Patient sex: M
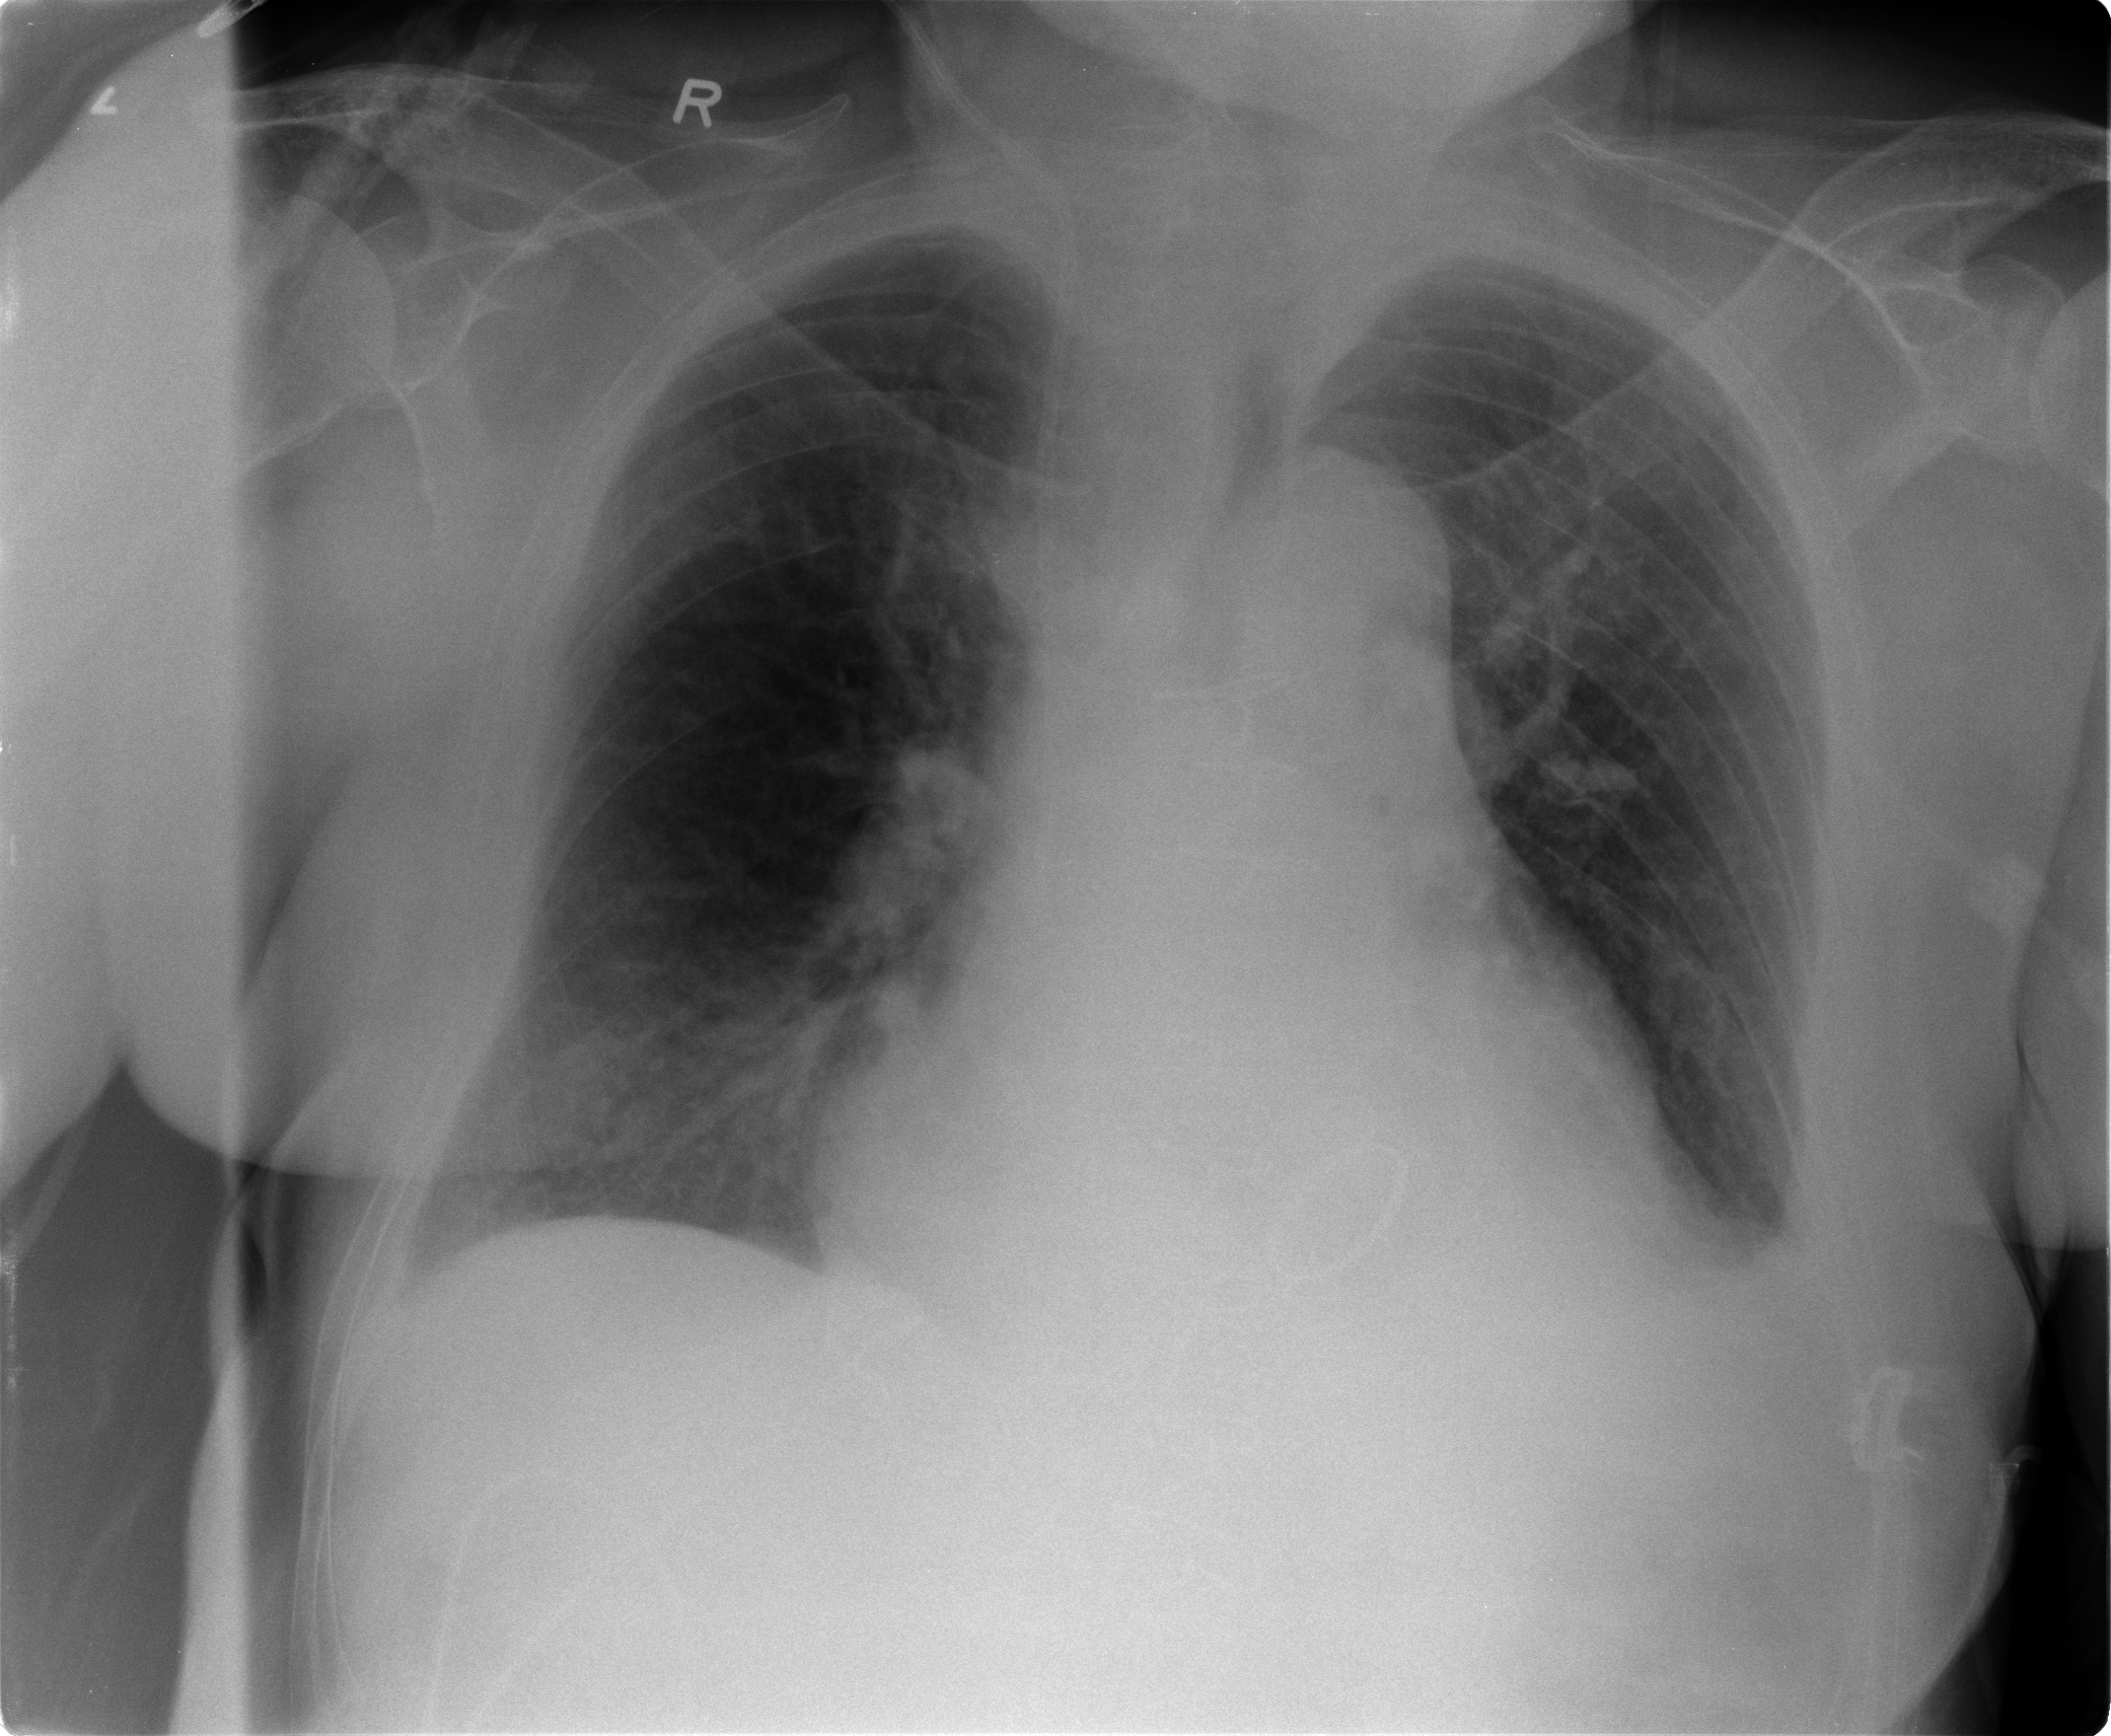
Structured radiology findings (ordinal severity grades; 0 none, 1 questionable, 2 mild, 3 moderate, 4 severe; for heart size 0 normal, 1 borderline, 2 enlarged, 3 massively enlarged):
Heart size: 2
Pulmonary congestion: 2
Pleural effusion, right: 0
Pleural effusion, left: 2
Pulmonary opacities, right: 2
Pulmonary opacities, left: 0
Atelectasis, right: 2
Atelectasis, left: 2